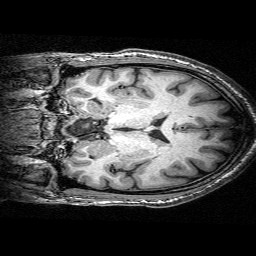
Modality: T1w
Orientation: coronal
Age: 49
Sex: male
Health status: ill
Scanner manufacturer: siemens
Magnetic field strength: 3 T
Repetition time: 0.0025 s
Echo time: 0.00336 s